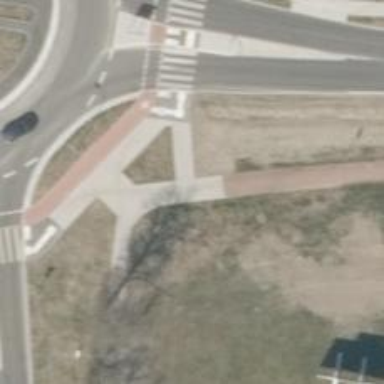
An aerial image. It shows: Sidewalk along the footway.